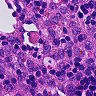
Metastatic tissue present: no